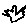
Label: bird